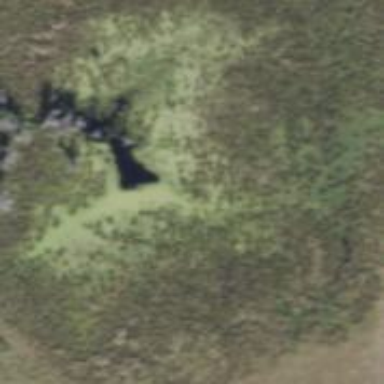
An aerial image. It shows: Marsh wetland.